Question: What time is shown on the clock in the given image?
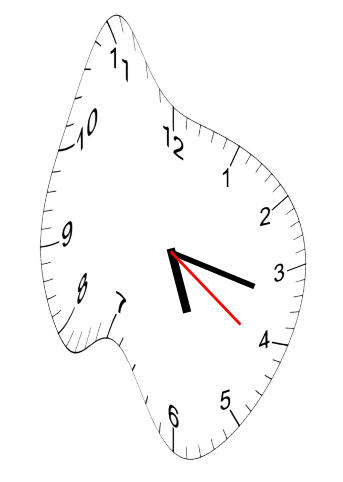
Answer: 05:17:21